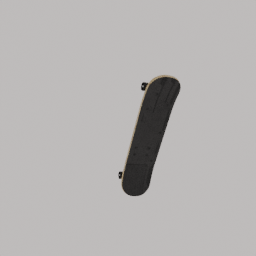
Label: mechanical